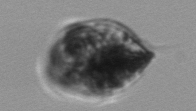
Label: Gyrodinium